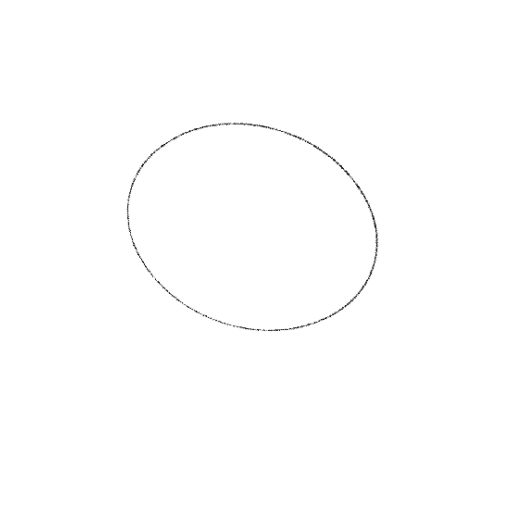
Crossing number: 0